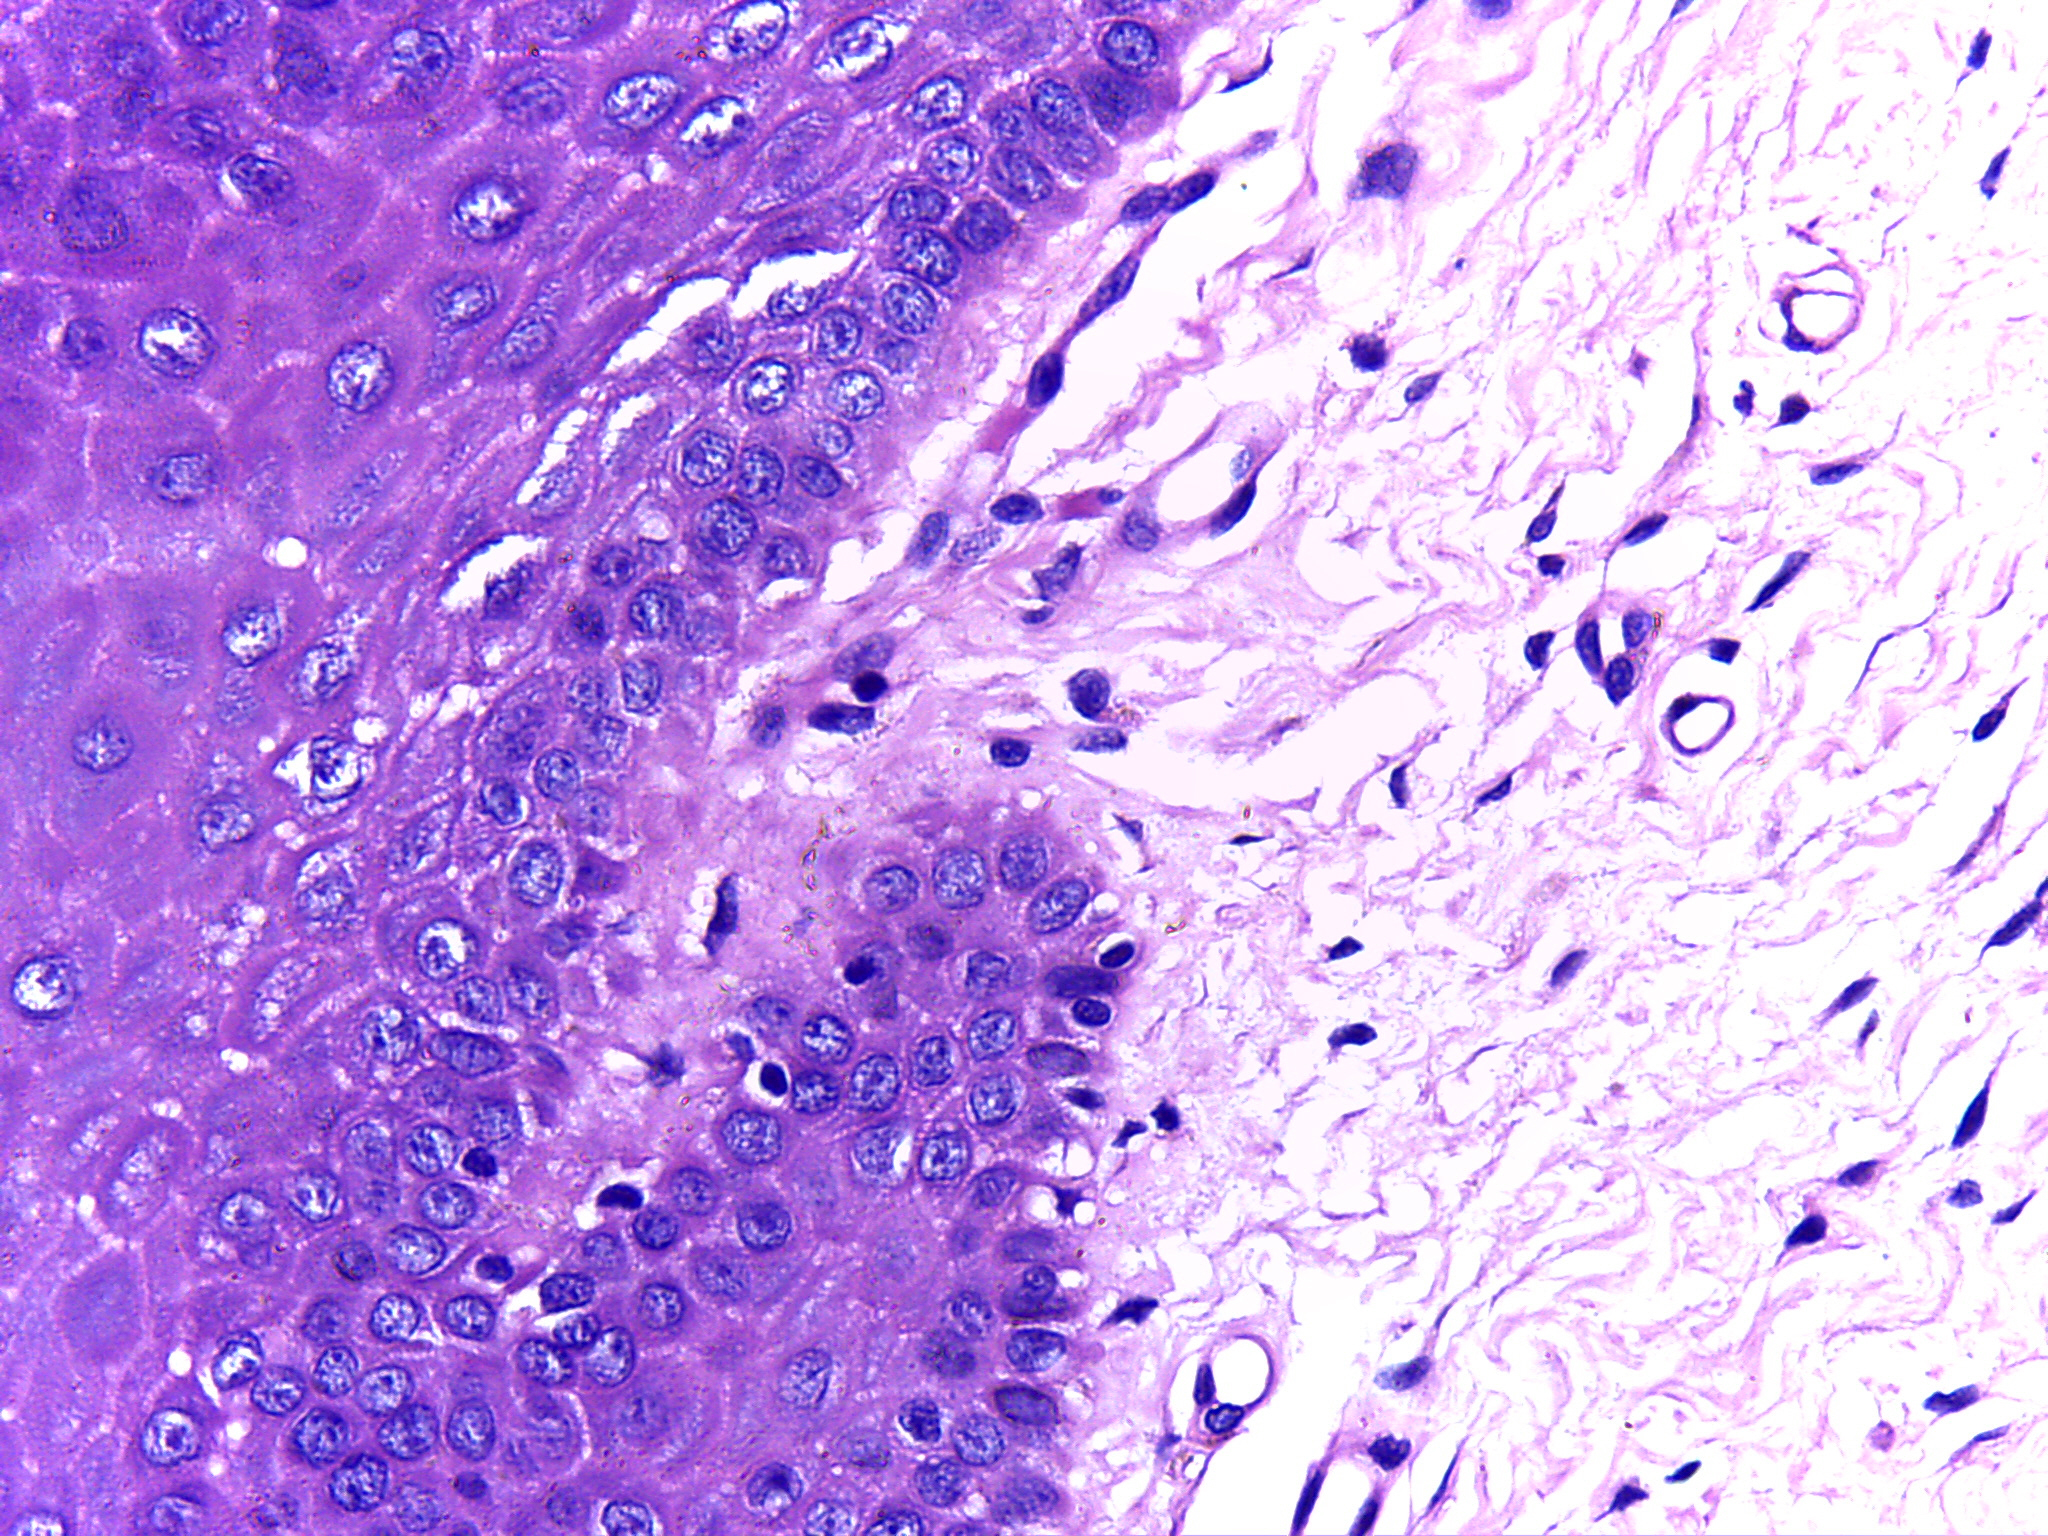
Diagnosis: Normal